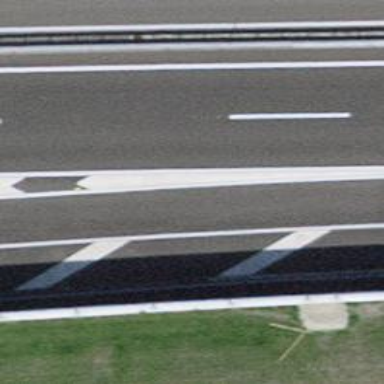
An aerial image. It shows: Asphalt motorway link.